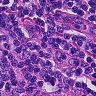
Metastatic tissue present: no